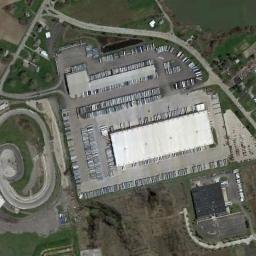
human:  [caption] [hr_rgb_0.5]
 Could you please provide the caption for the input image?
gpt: Numerous houses of different shapes are in the industrial area .

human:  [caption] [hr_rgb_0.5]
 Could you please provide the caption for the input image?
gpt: In an industrial area, There are neatly planned factories and roads, Green belts, And parking lots for cars and goods .

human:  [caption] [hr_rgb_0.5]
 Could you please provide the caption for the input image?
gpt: A industrial area with lots of industrial equipment, A white building and some workshops is surrounded by some farmland .

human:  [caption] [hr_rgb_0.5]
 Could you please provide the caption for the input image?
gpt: There are not many houses in the industrial area .

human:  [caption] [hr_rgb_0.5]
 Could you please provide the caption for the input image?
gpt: There are many containers and a white building on the industrial area .